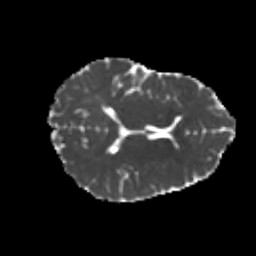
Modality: MD
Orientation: axial
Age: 21
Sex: female
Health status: healthy
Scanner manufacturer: philips
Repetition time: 7.386 s
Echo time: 0.08599 s